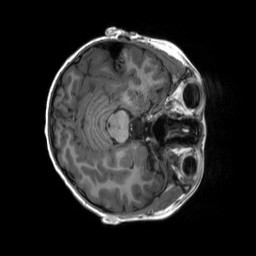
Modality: T1w
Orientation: axial
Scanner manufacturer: siemens
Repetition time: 2.3 s
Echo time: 0.00229 s